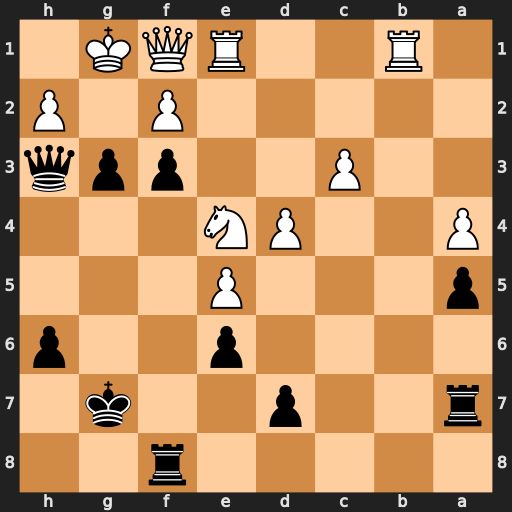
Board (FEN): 5r2/r2p2k1/4p2p/p3P3/P2PN3/2P2ppq/5P1P/1R2RQK1
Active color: b
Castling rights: -
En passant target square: -
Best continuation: Qxh2#